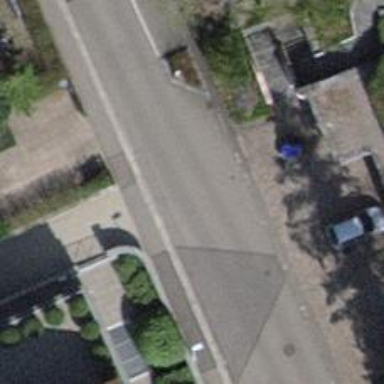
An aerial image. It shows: Concrete driveway.